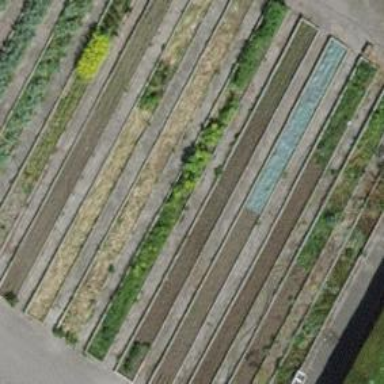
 leisure land intended for communal use."